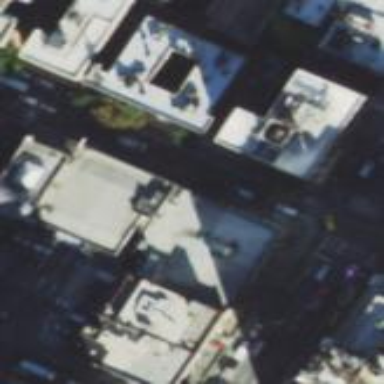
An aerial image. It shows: Flat-roofed concrete building that is theatre.